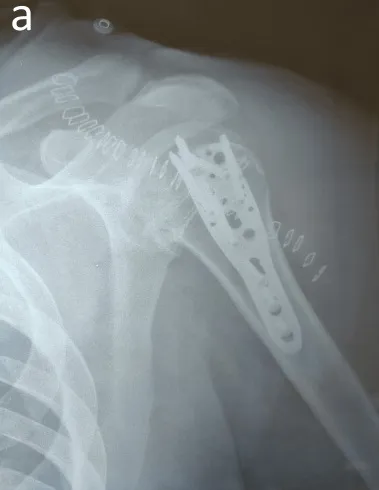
Anteroposterior radiographs of the shoulder with the anatomic plate applied. . (a) Radiograph with the arm in internal rotation. The shoulder is reduced and the tuberosities are fixed.
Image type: radiology (x_ray)